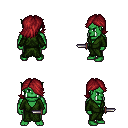
a pixel art fantasy rpg character, male body template, orc, green skin, green robe, white pants, brunette swoop hairstyle, dagger, four views (front, back, left, right), 2x2 character sprite sheet, small pixel art, hard edges, no anti-aliasing